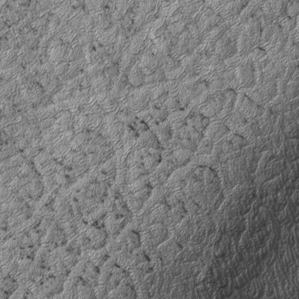
Label: frost